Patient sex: M
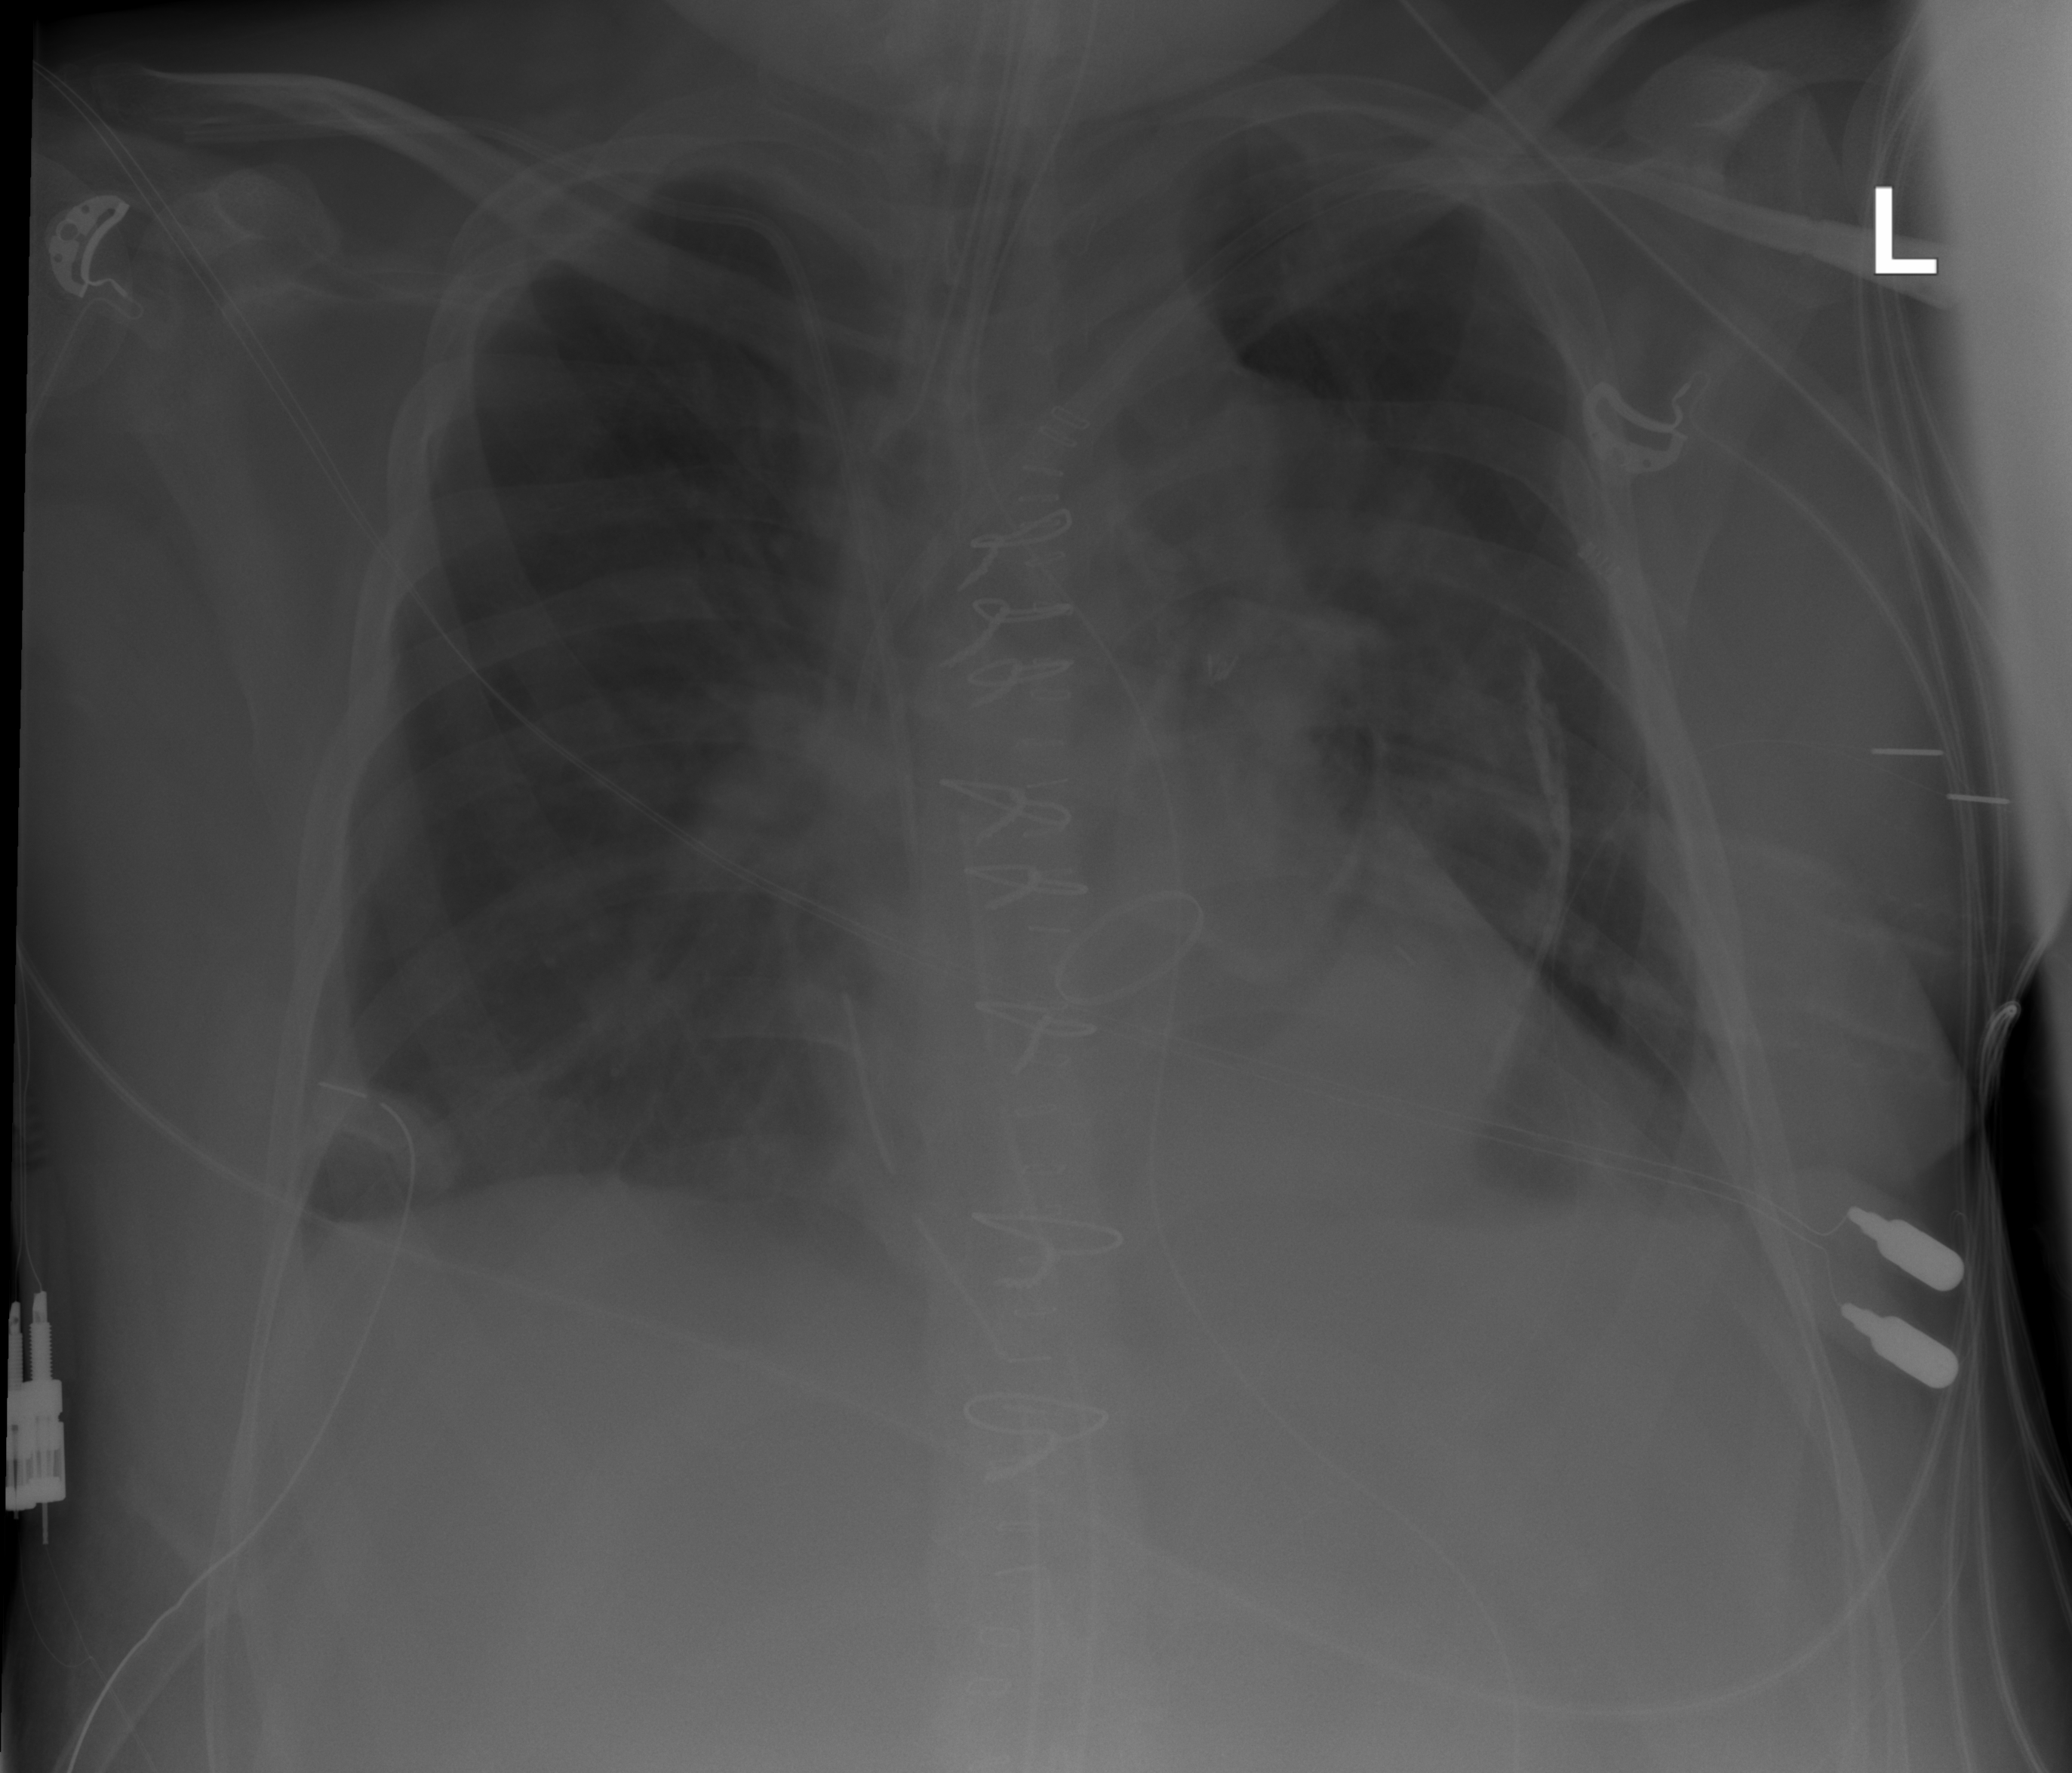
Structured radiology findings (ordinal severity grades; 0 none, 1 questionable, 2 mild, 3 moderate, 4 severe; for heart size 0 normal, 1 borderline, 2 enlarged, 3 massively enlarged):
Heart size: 2
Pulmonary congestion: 2
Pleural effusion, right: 0
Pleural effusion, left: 2
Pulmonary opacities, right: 0
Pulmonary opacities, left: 0
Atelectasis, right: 2
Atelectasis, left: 2